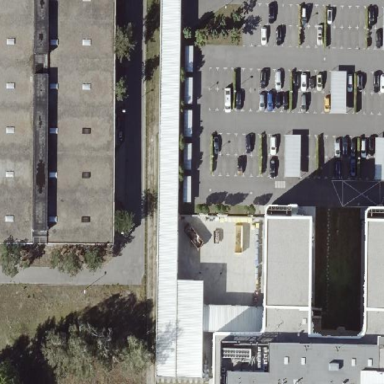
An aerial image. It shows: View of roof of building.